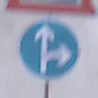
Verkehrszeichen: VorgeschriebeneFahrtrichtungGeradeausOderRechts
Zusatzzeichen oben: Arbeitsstelle
Umgebung: Outdoor, Urban
Tageszeit: MorningAfternoon
Wetter: PartlyCloudy
Licht: Natural
Jahreszeit: NotSpecified
Kontrast: MediumContrast